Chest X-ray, PA view. Patient: 53 years old, sex F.
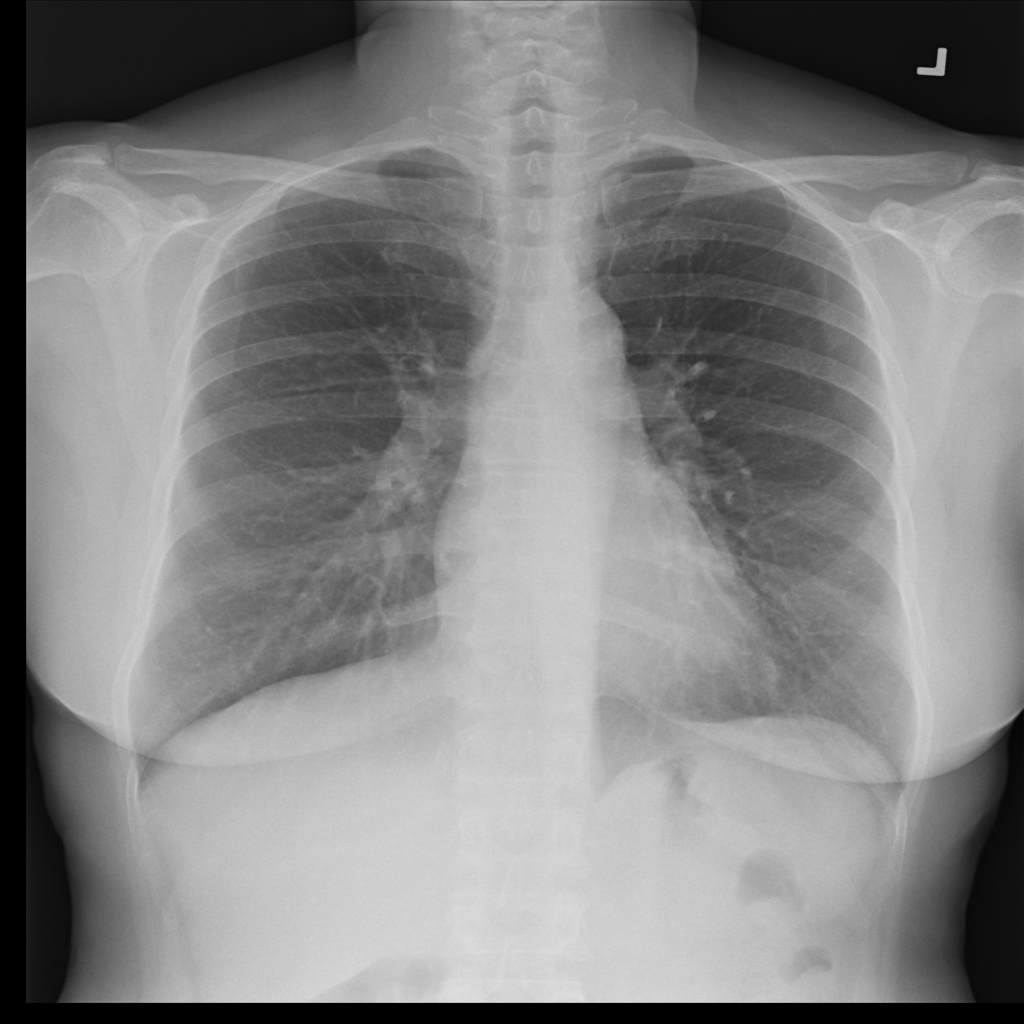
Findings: No Finding